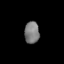
Tissue: lung
Cell type: Endothelial cells
Senescence score: 0.6468
Nuclear area (px): 320
Mean DAPI intensity: 123.613